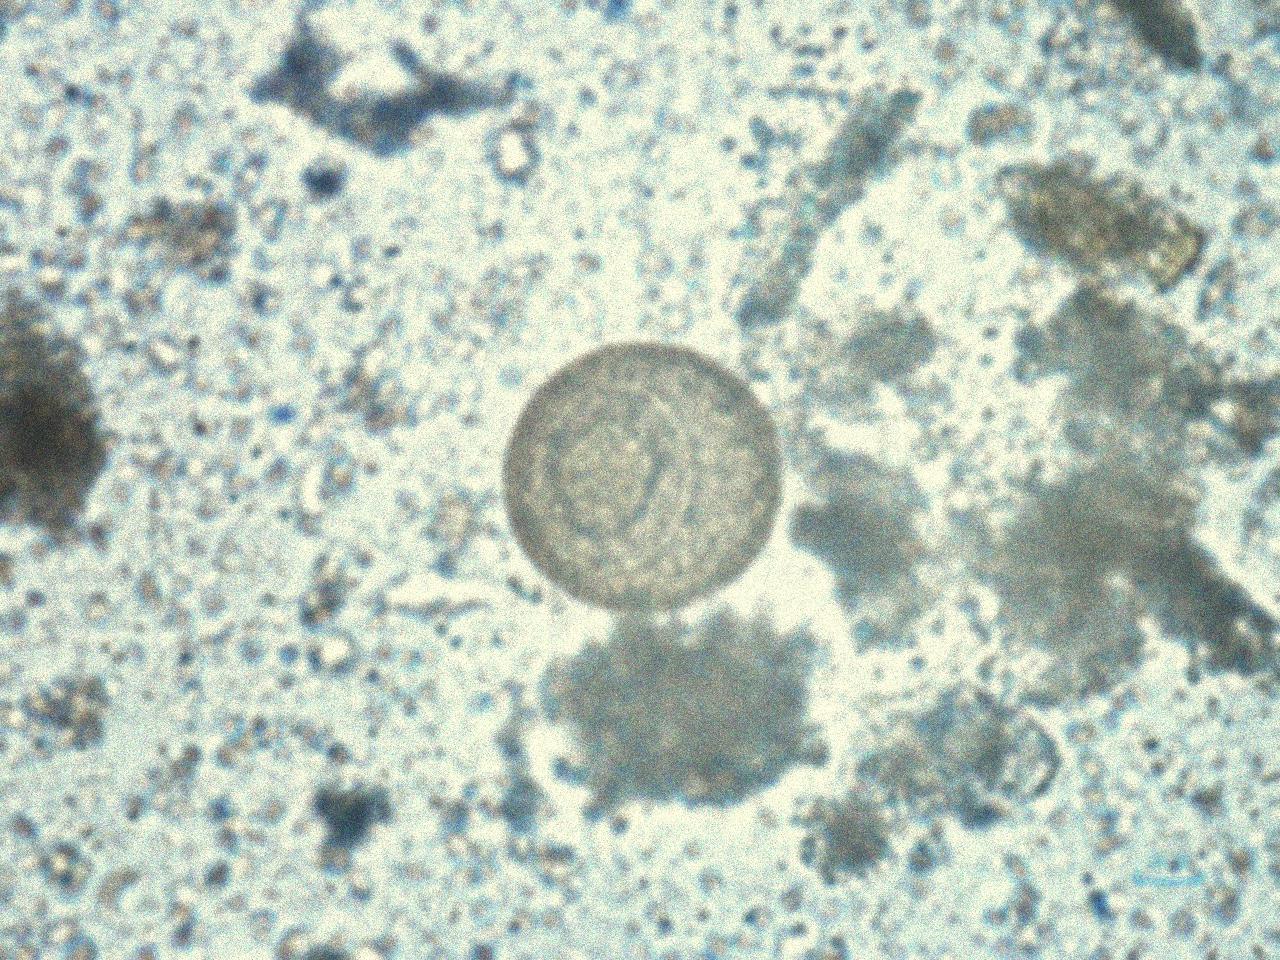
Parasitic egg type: Hymenolepis diminuta